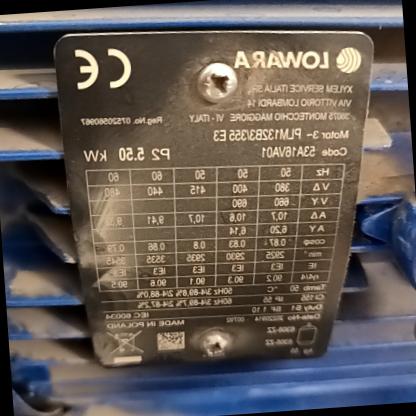
Klasa: tabliczka-znamionowa